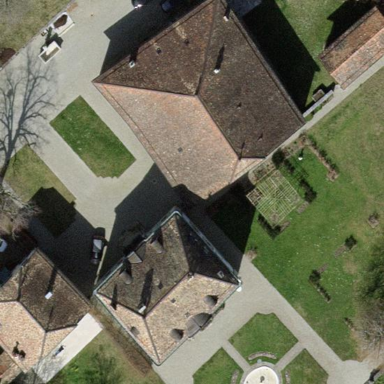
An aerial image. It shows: Historical castle building of manor type.